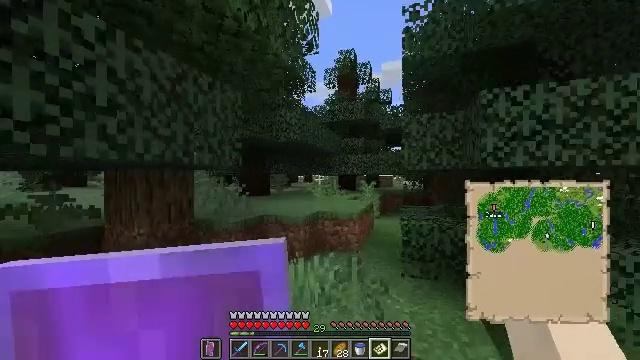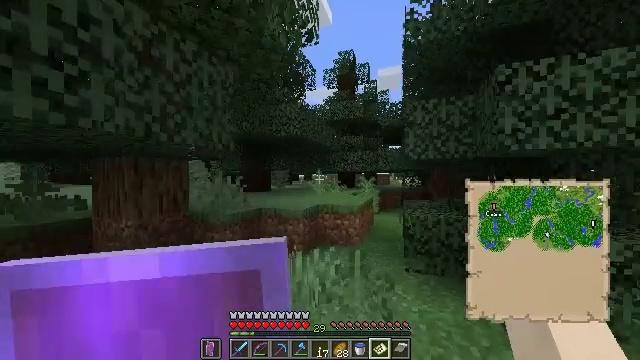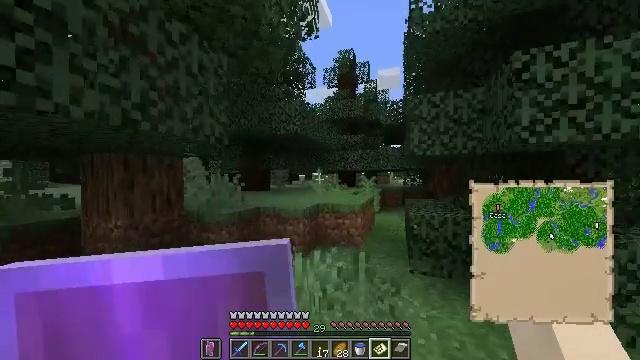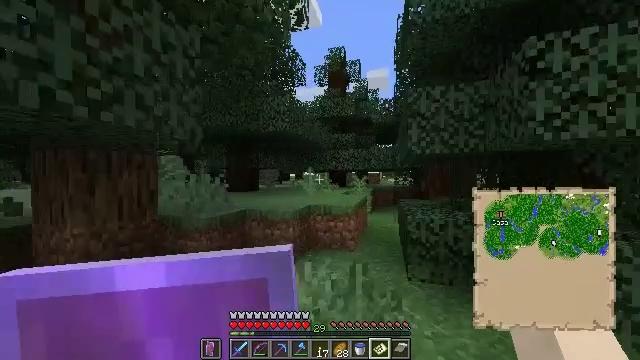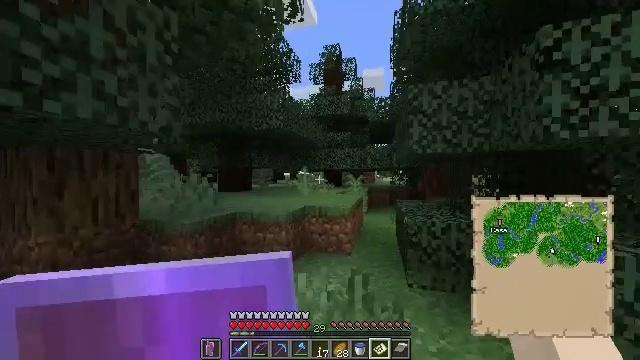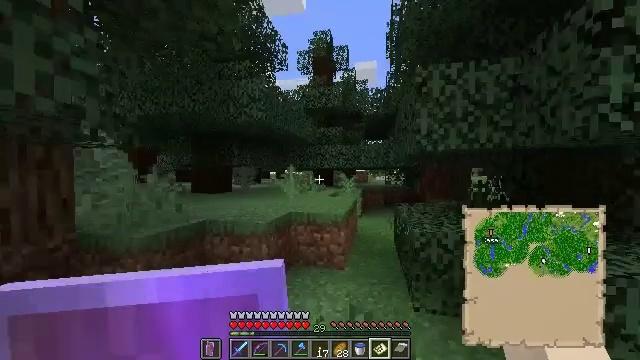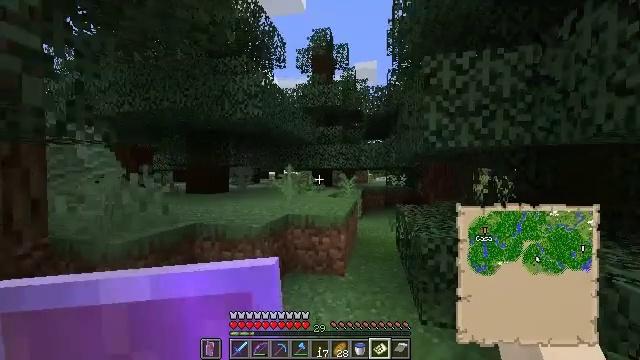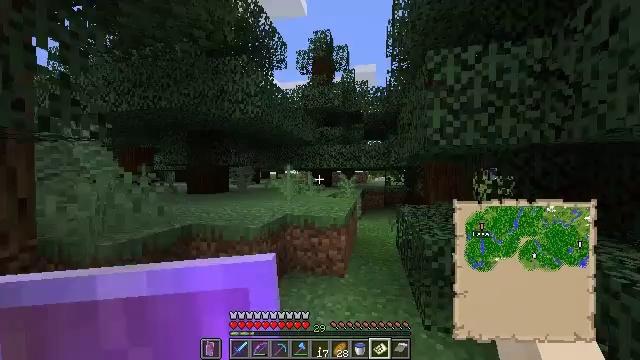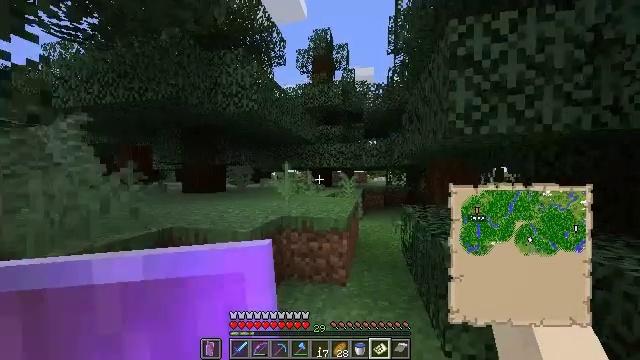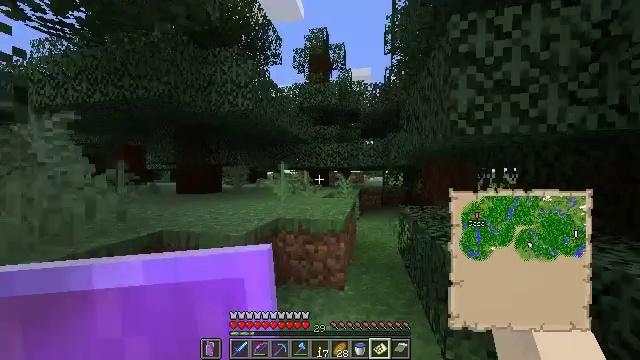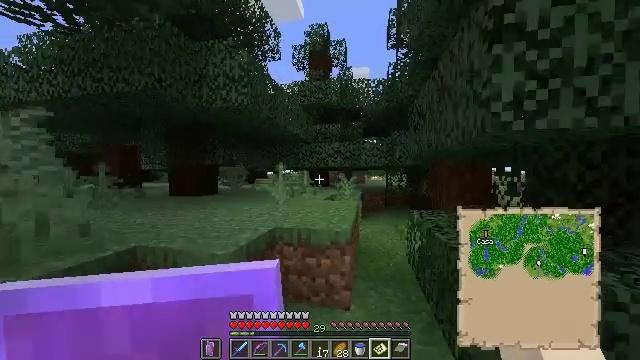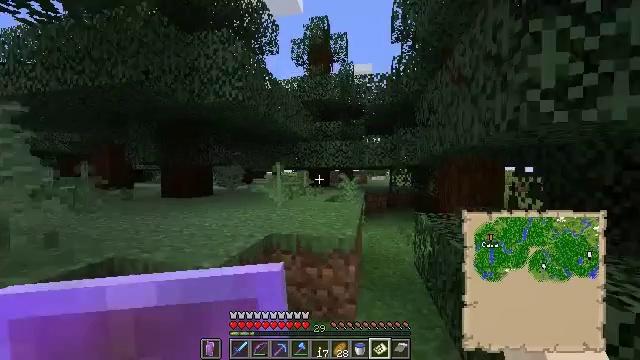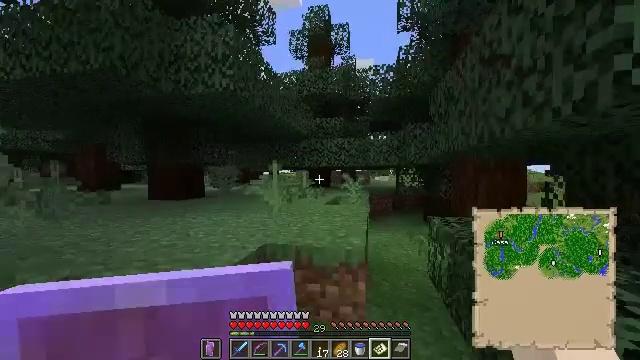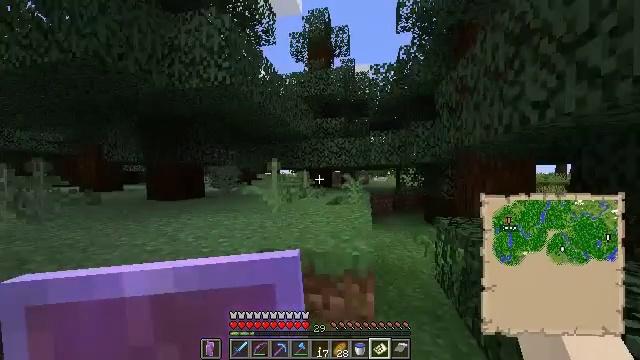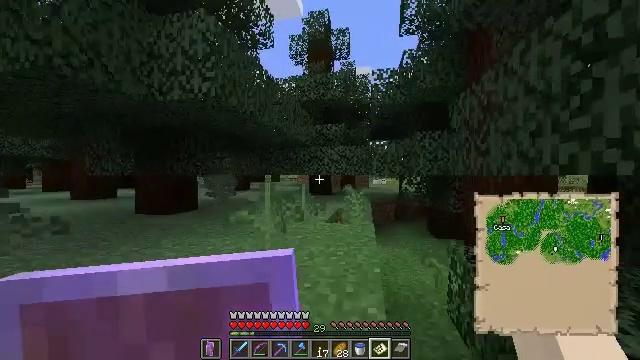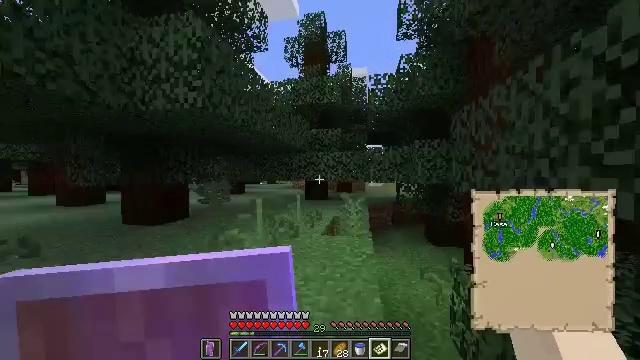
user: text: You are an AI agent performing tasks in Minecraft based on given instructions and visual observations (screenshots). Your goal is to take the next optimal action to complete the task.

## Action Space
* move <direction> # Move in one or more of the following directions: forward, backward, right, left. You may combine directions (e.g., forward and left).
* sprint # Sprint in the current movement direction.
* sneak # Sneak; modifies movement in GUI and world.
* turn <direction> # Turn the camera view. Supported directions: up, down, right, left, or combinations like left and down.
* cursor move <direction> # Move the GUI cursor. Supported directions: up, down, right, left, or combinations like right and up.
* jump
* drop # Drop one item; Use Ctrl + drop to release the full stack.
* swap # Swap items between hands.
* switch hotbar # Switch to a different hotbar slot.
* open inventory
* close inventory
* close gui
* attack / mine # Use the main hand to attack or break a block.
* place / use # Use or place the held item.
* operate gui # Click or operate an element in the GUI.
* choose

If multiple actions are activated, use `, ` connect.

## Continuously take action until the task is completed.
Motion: motion action
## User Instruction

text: Retrieve the valuable gold block.
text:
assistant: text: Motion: move forward
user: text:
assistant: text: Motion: move forward
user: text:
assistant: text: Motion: move forward, turn right
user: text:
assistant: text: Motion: move forward, turn right
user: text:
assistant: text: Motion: move forward, turn right
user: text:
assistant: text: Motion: move forward
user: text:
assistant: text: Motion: move forward
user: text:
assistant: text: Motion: move forward
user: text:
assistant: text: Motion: move forward
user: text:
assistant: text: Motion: move forward
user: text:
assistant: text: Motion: move forward
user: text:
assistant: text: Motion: move forward
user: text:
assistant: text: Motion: move forward
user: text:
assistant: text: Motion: move forward, jump
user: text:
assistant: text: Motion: move forward, turn right, jump
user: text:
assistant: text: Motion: move forward, turn right, jump
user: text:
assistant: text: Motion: move forward
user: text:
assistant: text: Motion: open inventory
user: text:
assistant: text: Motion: open inventory
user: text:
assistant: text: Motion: no_op
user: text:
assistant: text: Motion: no_op
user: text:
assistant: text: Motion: no_op
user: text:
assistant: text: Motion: no_op
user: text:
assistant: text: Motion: no_op
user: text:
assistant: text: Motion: turn right
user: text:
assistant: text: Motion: move forward, turn right
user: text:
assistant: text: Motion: move forward, turn right and down
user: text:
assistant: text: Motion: move forward, sprint, turn right and down
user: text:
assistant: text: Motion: move forward, sprint
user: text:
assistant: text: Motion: move forward, sprint